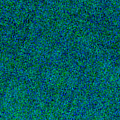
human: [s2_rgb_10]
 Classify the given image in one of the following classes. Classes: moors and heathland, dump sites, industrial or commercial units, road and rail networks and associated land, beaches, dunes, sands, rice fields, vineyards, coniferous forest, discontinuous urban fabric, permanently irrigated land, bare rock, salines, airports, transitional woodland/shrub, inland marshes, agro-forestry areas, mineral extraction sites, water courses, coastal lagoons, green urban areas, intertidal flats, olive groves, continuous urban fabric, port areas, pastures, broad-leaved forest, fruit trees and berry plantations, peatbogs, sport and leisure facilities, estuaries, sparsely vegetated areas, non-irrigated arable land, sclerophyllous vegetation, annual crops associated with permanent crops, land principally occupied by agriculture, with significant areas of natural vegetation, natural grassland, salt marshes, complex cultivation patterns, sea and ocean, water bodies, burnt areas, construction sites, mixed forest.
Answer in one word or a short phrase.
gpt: sea and ocean